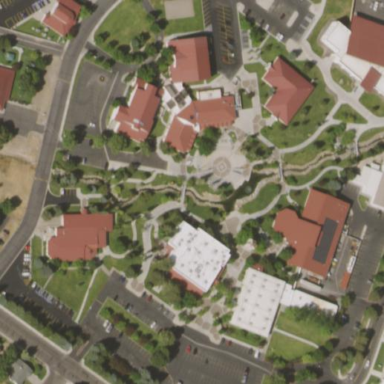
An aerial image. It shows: College.